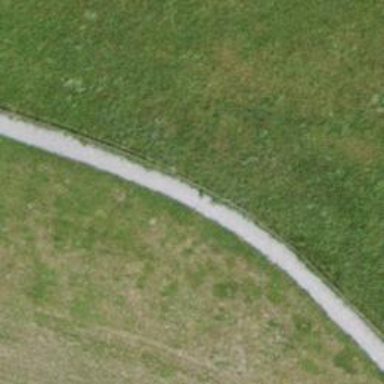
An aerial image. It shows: Unpaved footway.